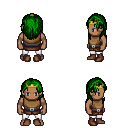
a pixel art fantasy rpg character, male body template, human, dark skin, leather chest armor, white pants, green long hairstyle, gold tiara, brown shoes, four views (front, back, left, right), 2x2 character sprite sheet, small pixel art, hard edges, no anti-aliasing